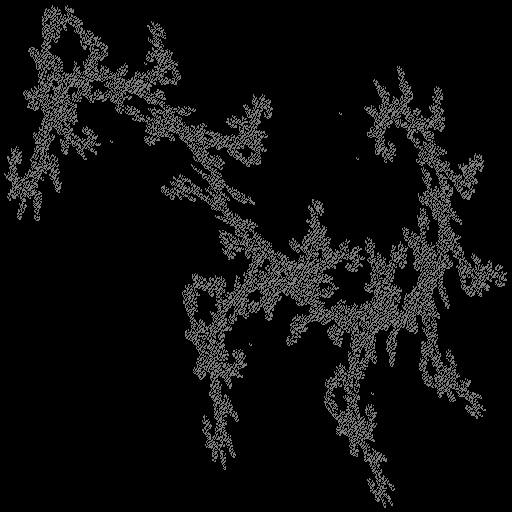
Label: greygoldenrod